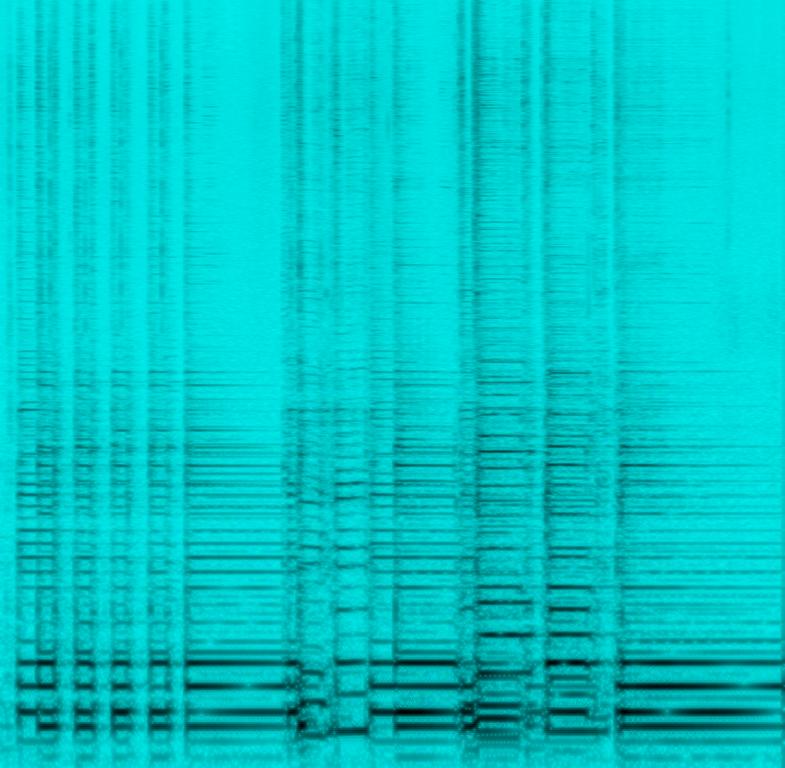
The low quality recording features a tutorial where a flat male vocalist is talking after a clean electric guitar chord is played. Judging by the short snippet at the end of the loop, there is a guitar pedal effect that changes the preset of the guitar sound. The recording is noisy and in mono.